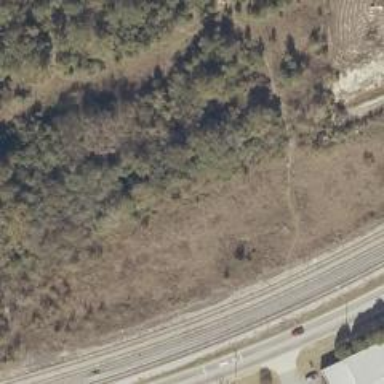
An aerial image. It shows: Abandoned railway.